Current action and preconditions to check: trajectory_clear

Your task: For each precondition in the list above, predict whether it will hold at this action.

Consider the current scene as observed from the mobile robot's camera, and analyze the predicted future states of all dynamic agents (e.g., people, animals, vehicles, or any moving entities) within the NEXT SECOND.

IMPORTANT: Only answer "very likely" if you are absolutely certain—based on strong, clear evidence—that a dynamic agent will violate the precondition in the predicted future state. Do NOT answer "very likely" for unlikely, ambiguous, or low-probability risks.

Ask yourself for each precondition: Is there a high probability, with clear and convincing evidence, that the predicted future states of any dynamic agent will interfere with the predicted future state of the currently executing action within the NEXT SECOND, causing that precondition to fail?

Assess the risk level based on these predictions. Use "likely" or "very likely" if motions create a clear risk of interference.

Use "neutral" or "improbable" if agents are nearby but their predicted paths are clearly diverging or non-conflicting.

Failure Risk Categories: "very improbable", "improbable", "neutral", "likely", "very likely"

Answer Format: Output ONLY the probability_of_failure value from these categories: "very improbable", "improbable", "neutral", "likely", "very likely"

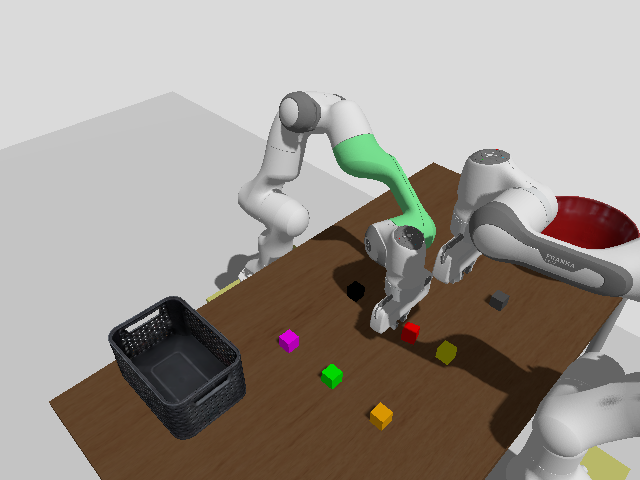

Answer: improbable